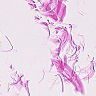
Metastatic tissue present: no